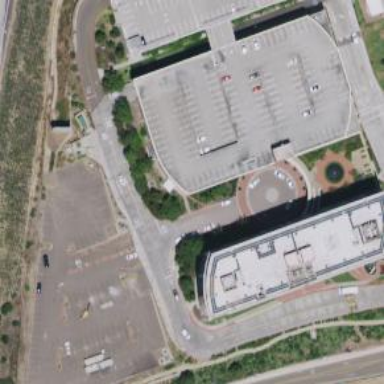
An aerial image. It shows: Commercial building.